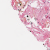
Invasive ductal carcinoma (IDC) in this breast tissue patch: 0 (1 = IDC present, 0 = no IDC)